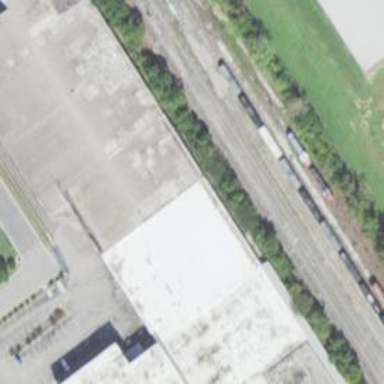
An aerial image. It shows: Railway yard.